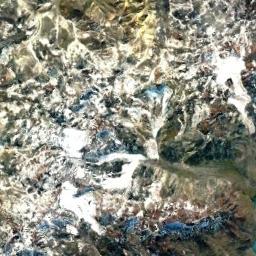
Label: snowberg